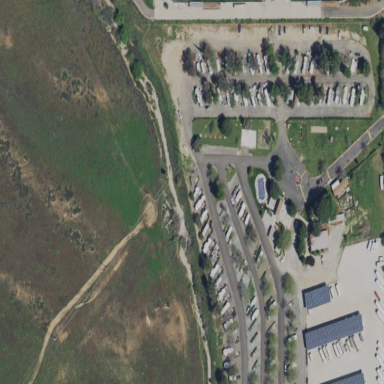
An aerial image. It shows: Caravan site for tourism.